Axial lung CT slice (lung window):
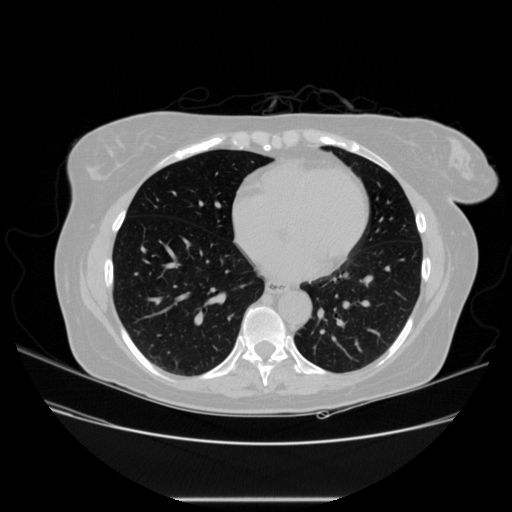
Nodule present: no